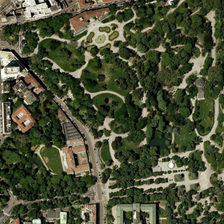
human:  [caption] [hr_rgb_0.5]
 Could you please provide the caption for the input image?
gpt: the block is integrated with scattered trees .

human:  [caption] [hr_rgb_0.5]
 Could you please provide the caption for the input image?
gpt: some buildings are around a park with many green trees .

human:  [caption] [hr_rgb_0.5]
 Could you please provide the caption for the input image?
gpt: some buildings are around a park with many green trees .

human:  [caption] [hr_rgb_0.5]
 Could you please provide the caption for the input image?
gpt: the block is integrated with scattered trees .

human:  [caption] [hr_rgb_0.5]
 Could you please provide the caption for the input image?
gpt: some buildings are around a park with many green trees .